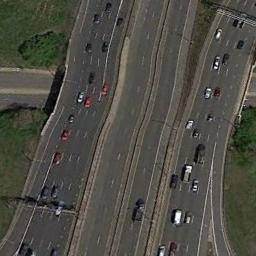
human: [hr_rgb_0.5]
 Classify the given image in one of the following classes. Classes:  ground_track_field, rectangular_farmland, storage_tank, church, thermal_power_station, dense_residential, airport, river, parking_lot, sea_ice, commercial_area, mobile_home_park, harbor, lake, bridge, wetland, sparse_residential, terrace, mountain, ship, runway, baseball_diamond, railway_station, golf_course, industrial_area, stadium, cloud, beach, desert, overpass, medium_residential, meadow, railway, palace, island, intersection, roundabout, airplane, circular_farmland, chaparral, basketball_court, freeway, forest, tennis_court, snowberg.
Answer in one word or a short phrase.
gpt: freeway